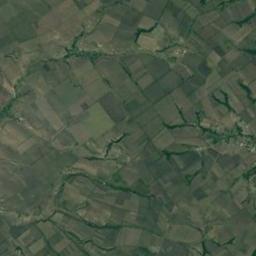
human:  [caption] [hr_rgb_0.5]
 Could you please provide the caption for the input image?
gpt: There are many rectangular farmlands of different sizes .

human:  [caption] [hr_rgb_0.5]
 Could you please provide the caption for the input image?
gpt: Lots of rectangular farmlands of different colors and sizes are on the ground and some churches go through the farmlands .

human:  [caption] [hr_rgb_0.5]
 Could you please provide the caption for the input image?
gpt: There are some green rectangular farmland .

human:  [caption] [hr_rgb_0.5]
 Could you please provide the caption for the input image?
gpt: Many dense green and brown mixed rectangular farms of different sizes .

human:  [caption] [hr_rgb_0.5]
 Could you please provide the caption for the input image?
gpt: There are many green rectangular farmlands of different sizes .